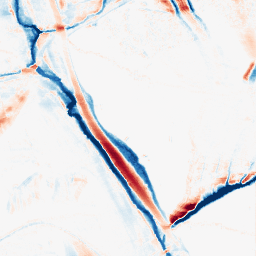
Category: morphological
Decomposition family: morphological_ellipse
Decomposition parameters: operation: average
width: 10
height: 30
Upsampling method: sinc_blackman
Upsampling parameters: scale: 2
kernel_size: 16
Upsampling scale: 2